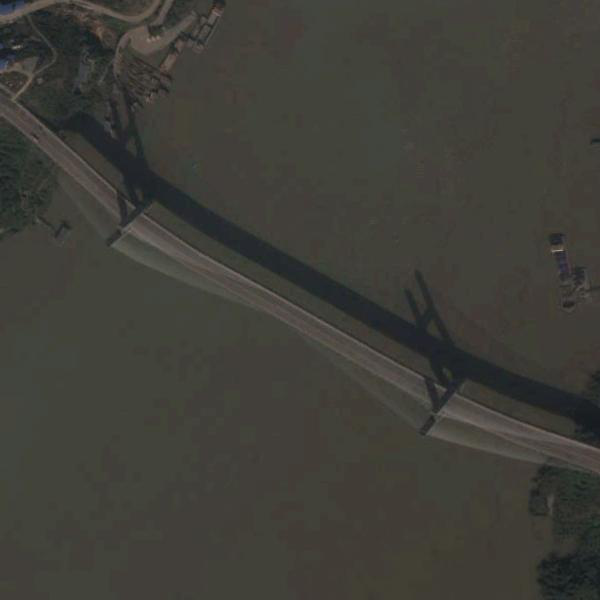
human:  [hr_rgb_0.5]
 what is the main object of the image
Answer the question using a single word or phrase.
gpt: bridge